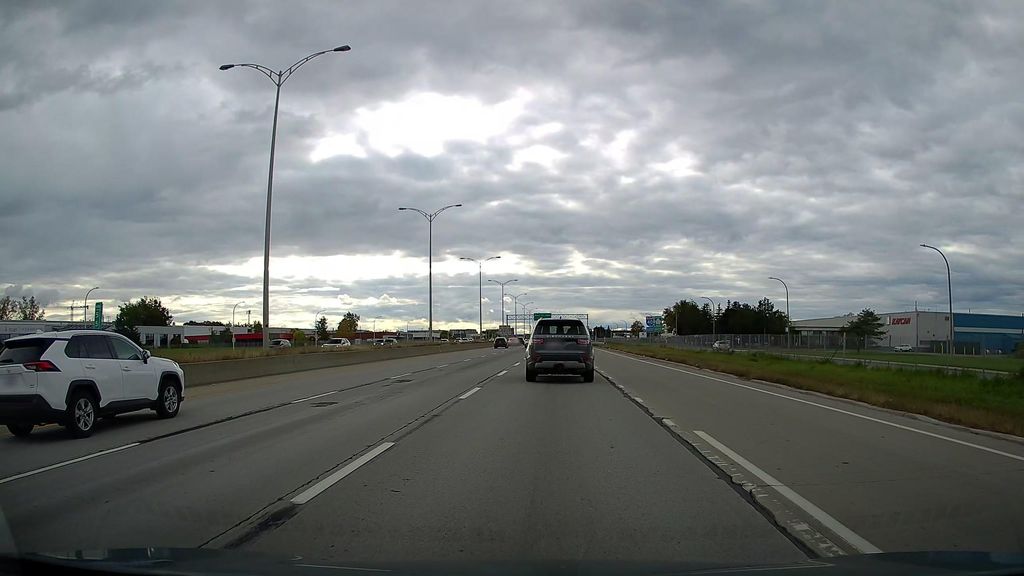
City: montreal